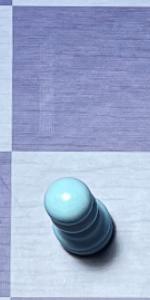
Label: Pawn_White